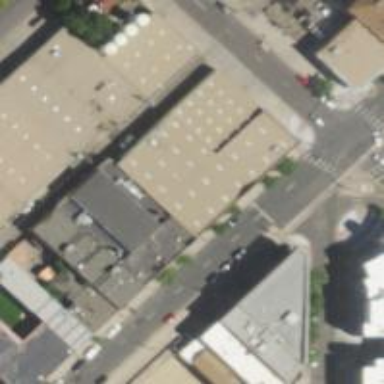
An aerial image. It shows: Retail building.